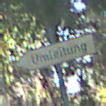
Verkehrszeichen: UmleitungswegweiserLinksweisend
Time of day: MorningAfternoon
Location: Outdoor (Nature)
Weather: Clear
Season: NotSpecified
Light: Natural